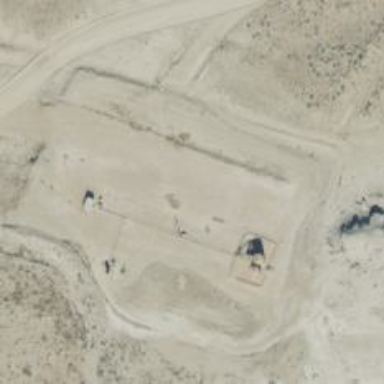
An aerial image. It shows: Petroleum well that is man-made.